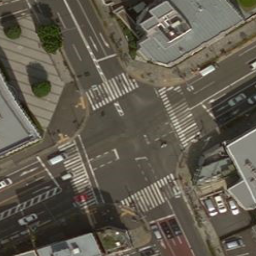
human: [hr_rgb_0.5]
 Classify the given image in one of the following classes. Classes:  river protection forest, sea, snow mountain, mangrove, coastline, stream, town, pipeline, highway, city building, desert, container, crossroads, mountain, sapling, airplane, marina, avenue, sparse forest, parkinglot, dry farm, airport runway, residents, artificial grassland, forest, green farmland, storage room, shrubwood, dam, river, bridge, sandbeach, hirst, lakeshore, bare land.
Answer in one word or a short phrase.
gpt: crossroads